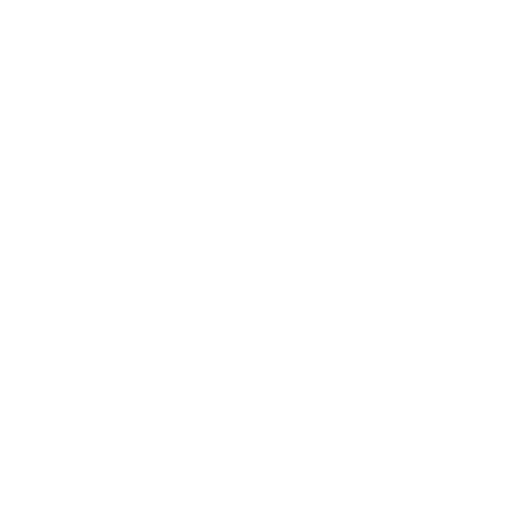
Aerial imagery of mountain in Alaska named Twin Peaks containing only unknown